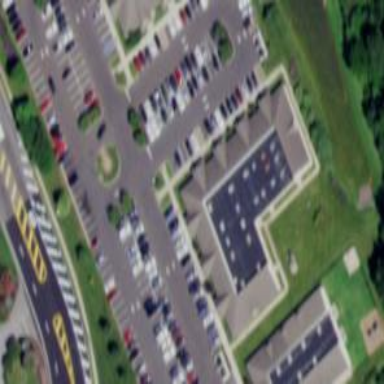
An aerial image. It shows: Hospital building.